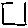
Label: square